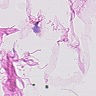
Metastatic tissue present: no